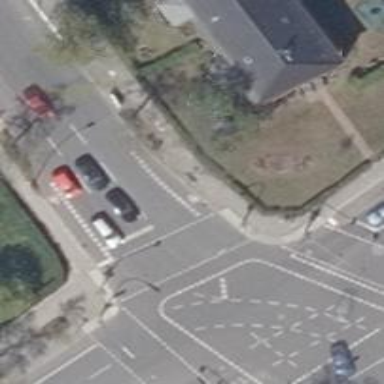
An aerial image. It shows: Crossing with traffic signals.